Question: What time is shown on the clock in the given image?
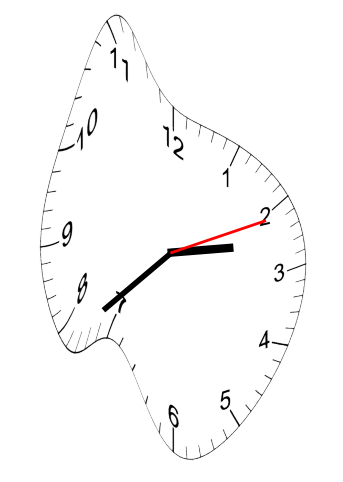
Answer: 02:38:11